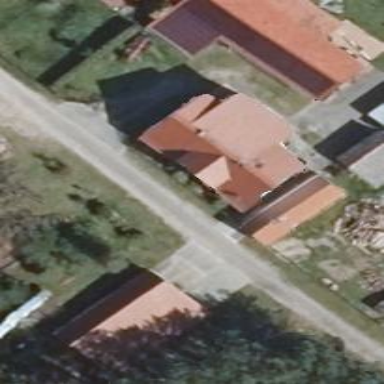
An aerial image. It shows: Red house with flat roof.